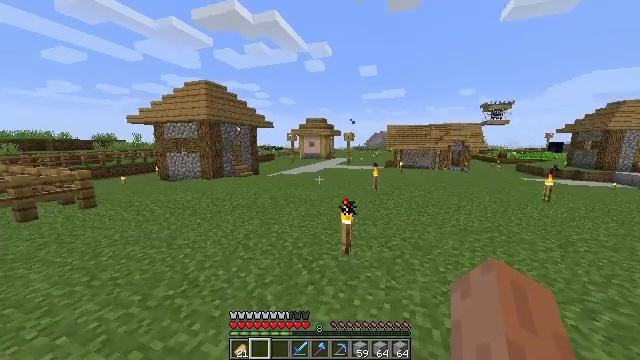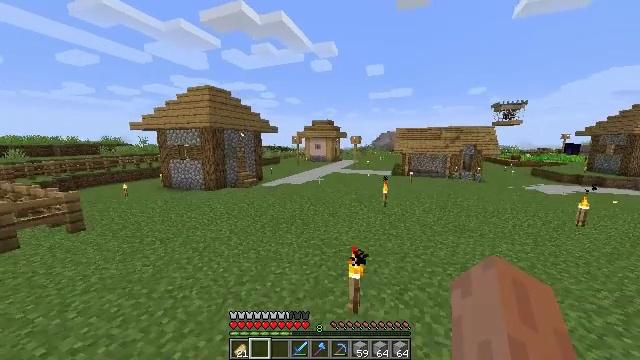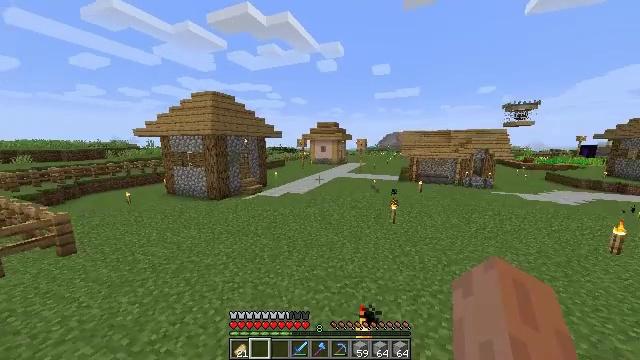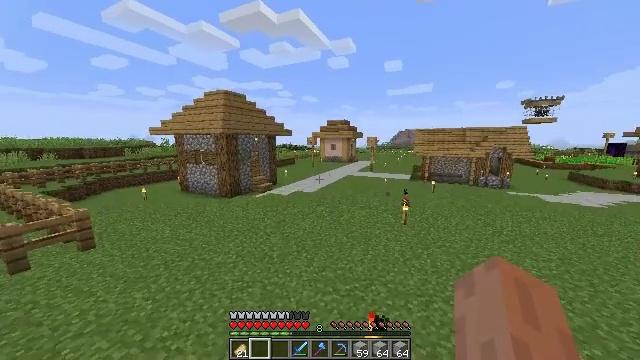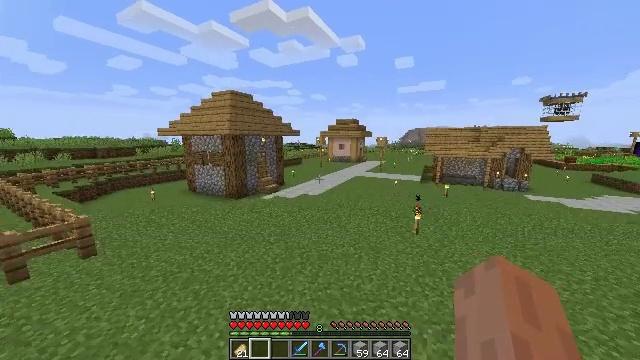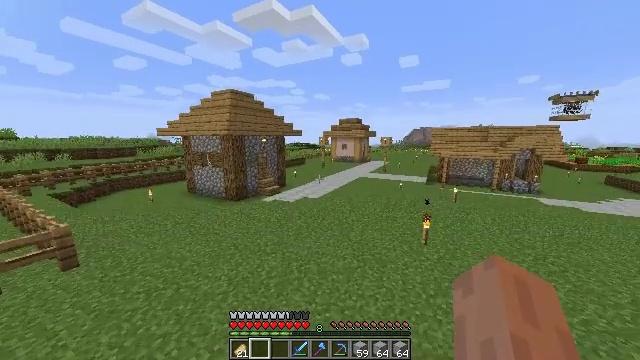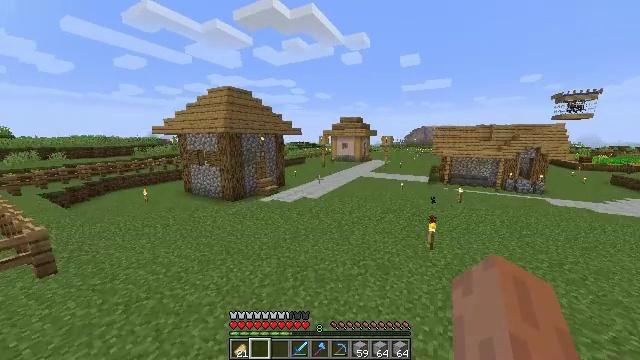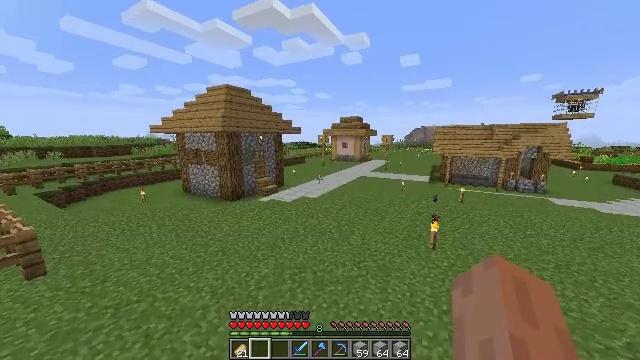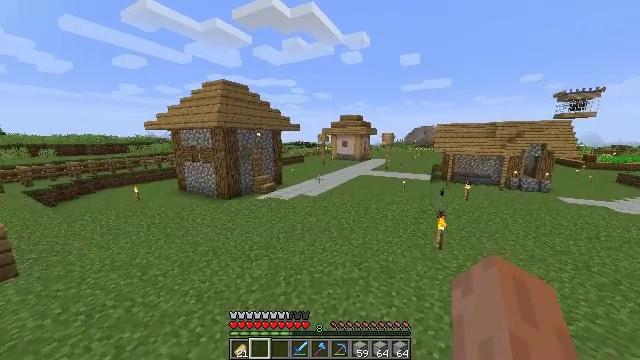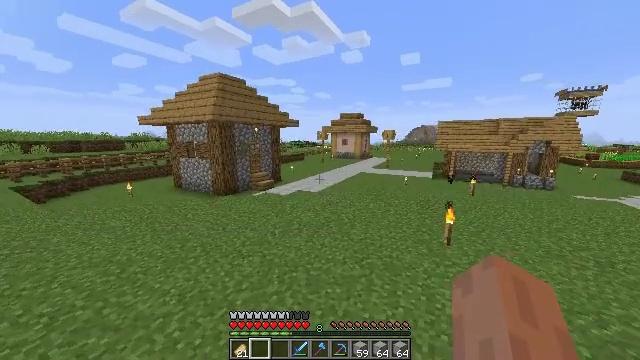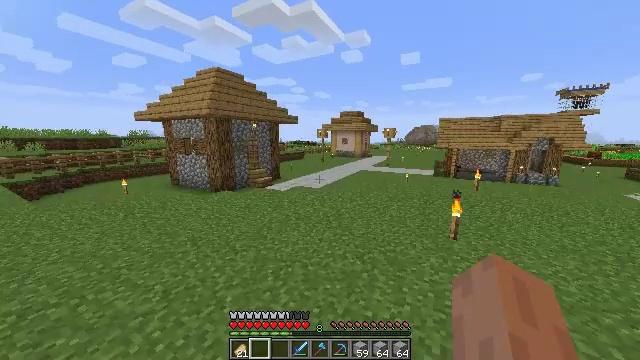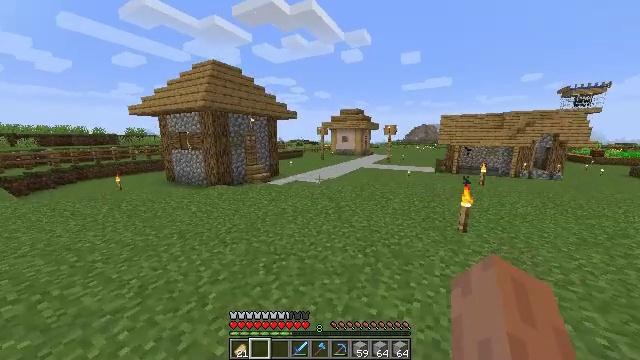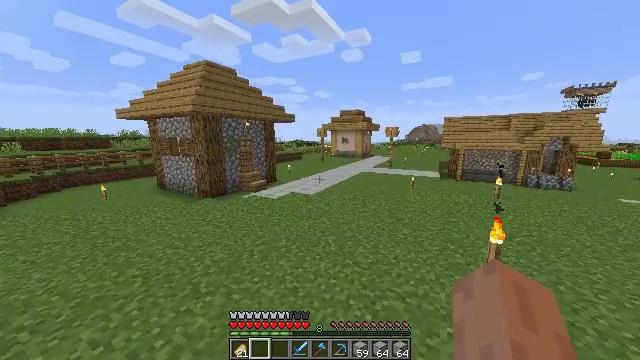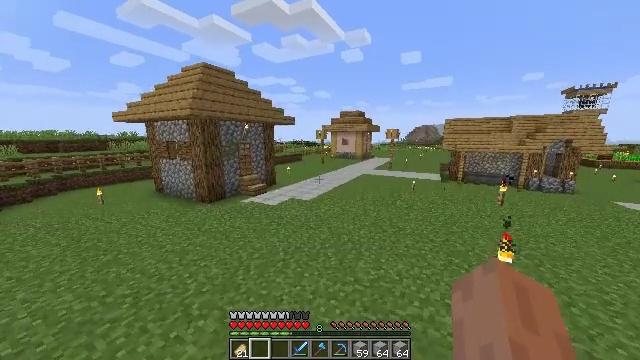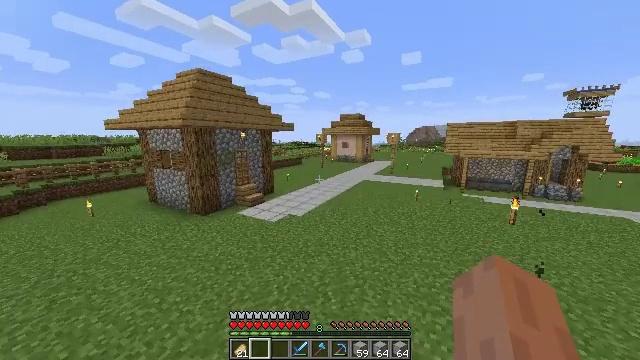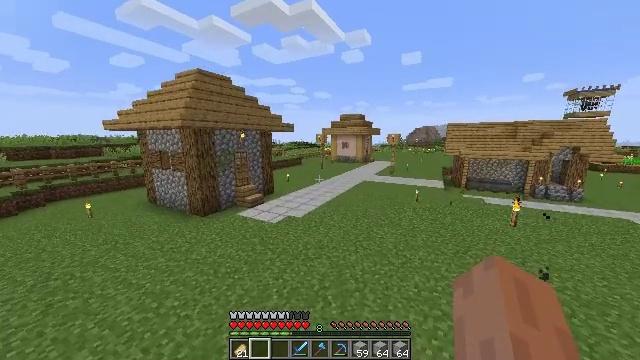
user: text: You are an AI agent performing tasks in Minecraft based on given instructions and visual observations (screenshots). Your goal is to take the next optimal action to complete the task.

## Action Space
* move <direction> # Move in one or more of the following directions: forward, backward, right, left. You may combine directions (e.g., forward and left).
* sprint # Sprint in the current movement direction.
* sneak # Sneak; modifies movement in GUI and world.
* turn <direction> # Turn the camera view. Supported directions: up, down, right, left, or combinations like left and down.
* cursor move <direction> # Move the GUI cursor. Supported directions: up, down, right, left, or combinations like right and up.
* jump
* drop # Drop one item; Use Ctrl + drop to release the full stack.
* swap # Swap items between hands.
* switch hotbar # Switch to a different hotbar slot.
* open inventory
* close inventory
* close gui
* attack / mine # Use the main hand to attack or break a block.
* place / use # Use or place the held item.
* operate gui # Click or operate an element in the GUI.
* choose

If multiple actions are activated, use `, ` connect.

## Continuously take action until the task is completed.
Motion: motion action
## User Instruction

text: Gather the cauldron for reuse.
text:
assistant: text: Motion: move forward, sprint, turn left, jump
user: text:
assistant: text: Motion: move forward, sprint, turn left, jump
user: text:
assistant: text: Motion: move forward, sprint, turn left, jump
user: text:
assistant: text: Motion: move forward, sprint, turn left, jump
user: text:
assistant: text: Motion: move forward, jump
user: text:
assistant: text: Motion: move forward, jump
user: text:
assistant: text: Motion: move forward, jump
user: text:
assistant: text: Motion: move forward, jump
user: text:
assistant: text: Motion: move forward, jump
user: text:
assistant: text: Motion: move forward, jump
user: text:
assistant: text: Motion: move forward, sprint, jump
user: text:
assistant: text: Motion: move forward, sprint, jump
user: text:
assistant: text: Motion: move forward, sprint, jump
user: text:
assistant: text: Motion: move forward, sprint, jump
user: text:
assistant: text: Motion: move forward, sprint, jump
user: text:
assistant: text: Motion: move forward, jump
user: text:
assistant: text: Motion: move forward, jump
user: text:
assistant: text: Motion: move forward, jump
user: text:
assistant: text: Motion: move forward, turn right and down, jump
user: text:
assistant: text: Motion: move forward, turn right and down, jump
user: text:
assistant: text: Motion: move forward, turn right and down, jump
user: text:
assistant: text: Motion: move forward, turn right, jump
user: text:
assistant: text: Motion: move forward, sprint, turn right, jump
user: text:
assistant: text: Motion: move forward, sprint, jump
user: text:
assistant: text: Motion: move forward, sprint, jump
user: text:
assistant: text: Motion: move forward, sprint, jump
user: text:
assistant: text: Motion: move forward, jump
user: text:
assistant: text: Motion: move forward, jump
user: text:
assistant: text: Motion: move forward, jump
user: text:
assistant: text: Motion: move forward, jump